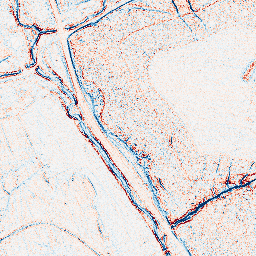
Category: edge_preserving
Decomposition family: anisotropic_diffusion
Decomposition parameters: iterations: 5
kappa: 30
gamma: 0.05
Upsampling method: edge_directed
Upsampling parameters: scale: 4
Upsampling scale: 4